Field crop: tomato
Growth stage: 1
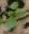
Species: solanum